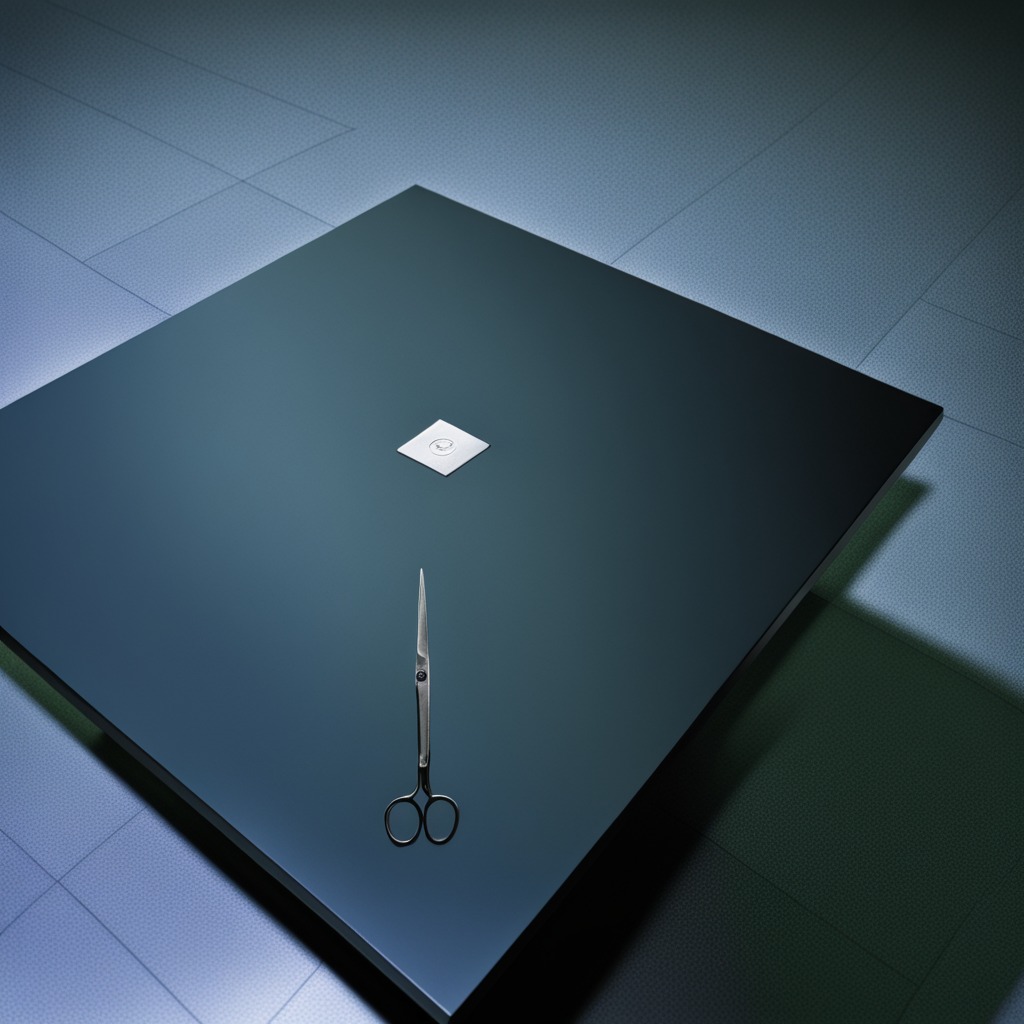
A scissor lying on a clean empty table in a railway signal maintenance room lit by harsh overhead fluorescents photorealistic surface textures crisp shadows high dynamic range